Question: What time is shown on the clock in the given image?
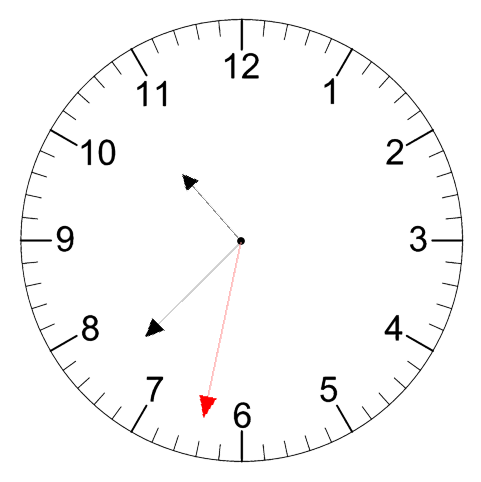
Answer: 10:37:32